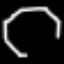
Label: octagon